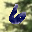
Label: 6